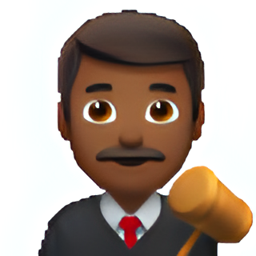
Name: male judge type 5
Emoji: 👨🏾‍⚖️
Group: People & Body
Sub-group: person-role